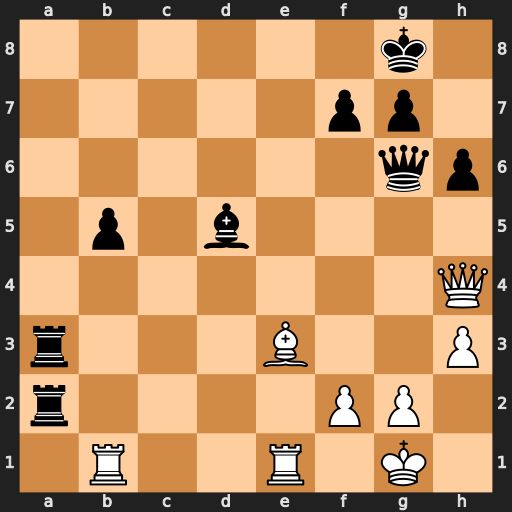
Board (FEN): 6k1/5pp1/6qp/1p1b4/7Q/r3B2P/r4PP1/1R2R1K1
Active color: w
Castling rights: -
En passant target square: -
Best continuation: Qd8+ Kh7 Qxd5